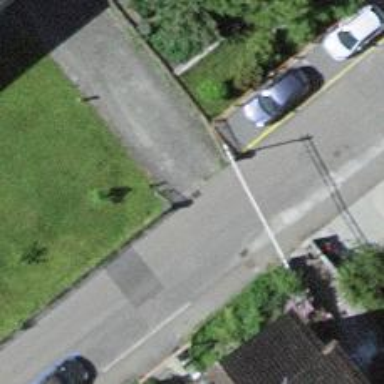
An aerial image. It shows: Paved living street.